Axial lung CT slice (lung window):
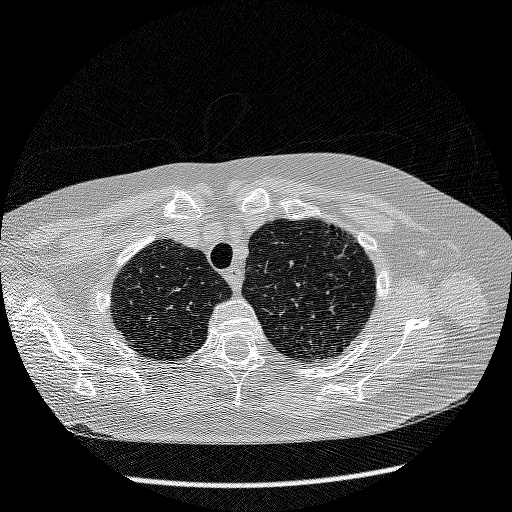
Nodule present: no